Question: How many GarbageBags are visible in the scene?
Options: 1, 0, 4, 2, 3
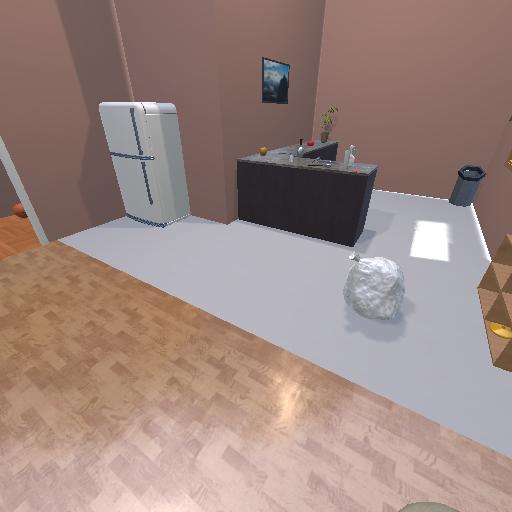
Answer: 1